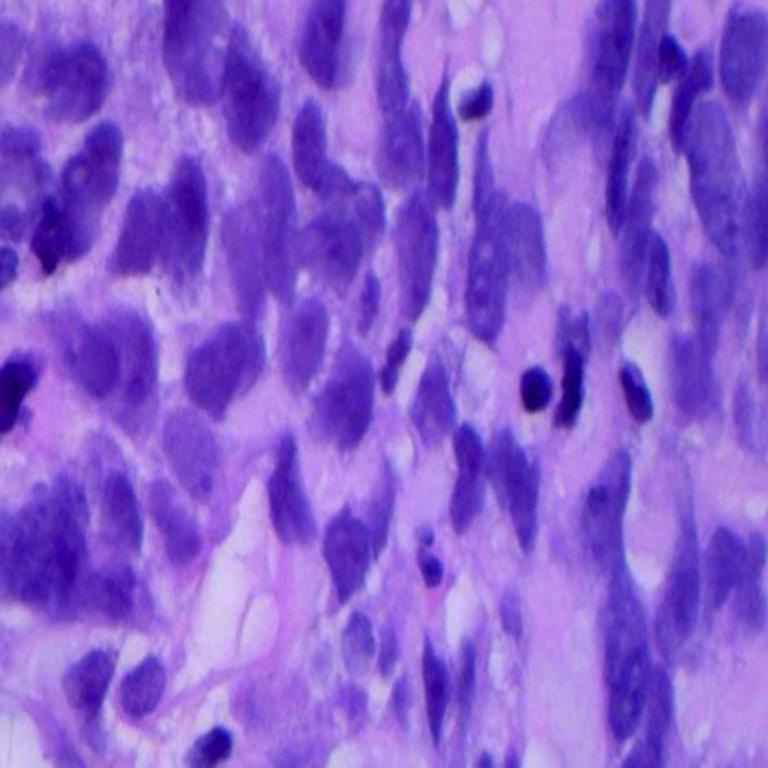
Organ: lung
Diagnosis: squamous carcinomas